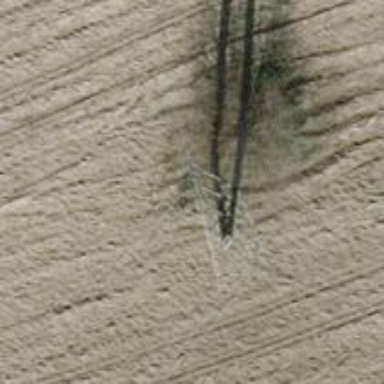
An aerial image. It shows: Minor power line.